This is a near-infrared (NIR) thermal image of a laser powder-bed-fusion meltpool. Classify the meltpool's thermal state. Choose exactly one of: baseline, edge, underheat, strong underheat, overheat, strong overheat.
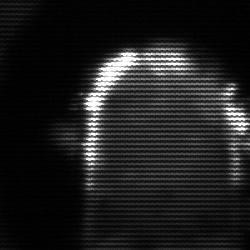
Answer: baseline